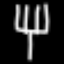
Label: fork